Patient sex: M
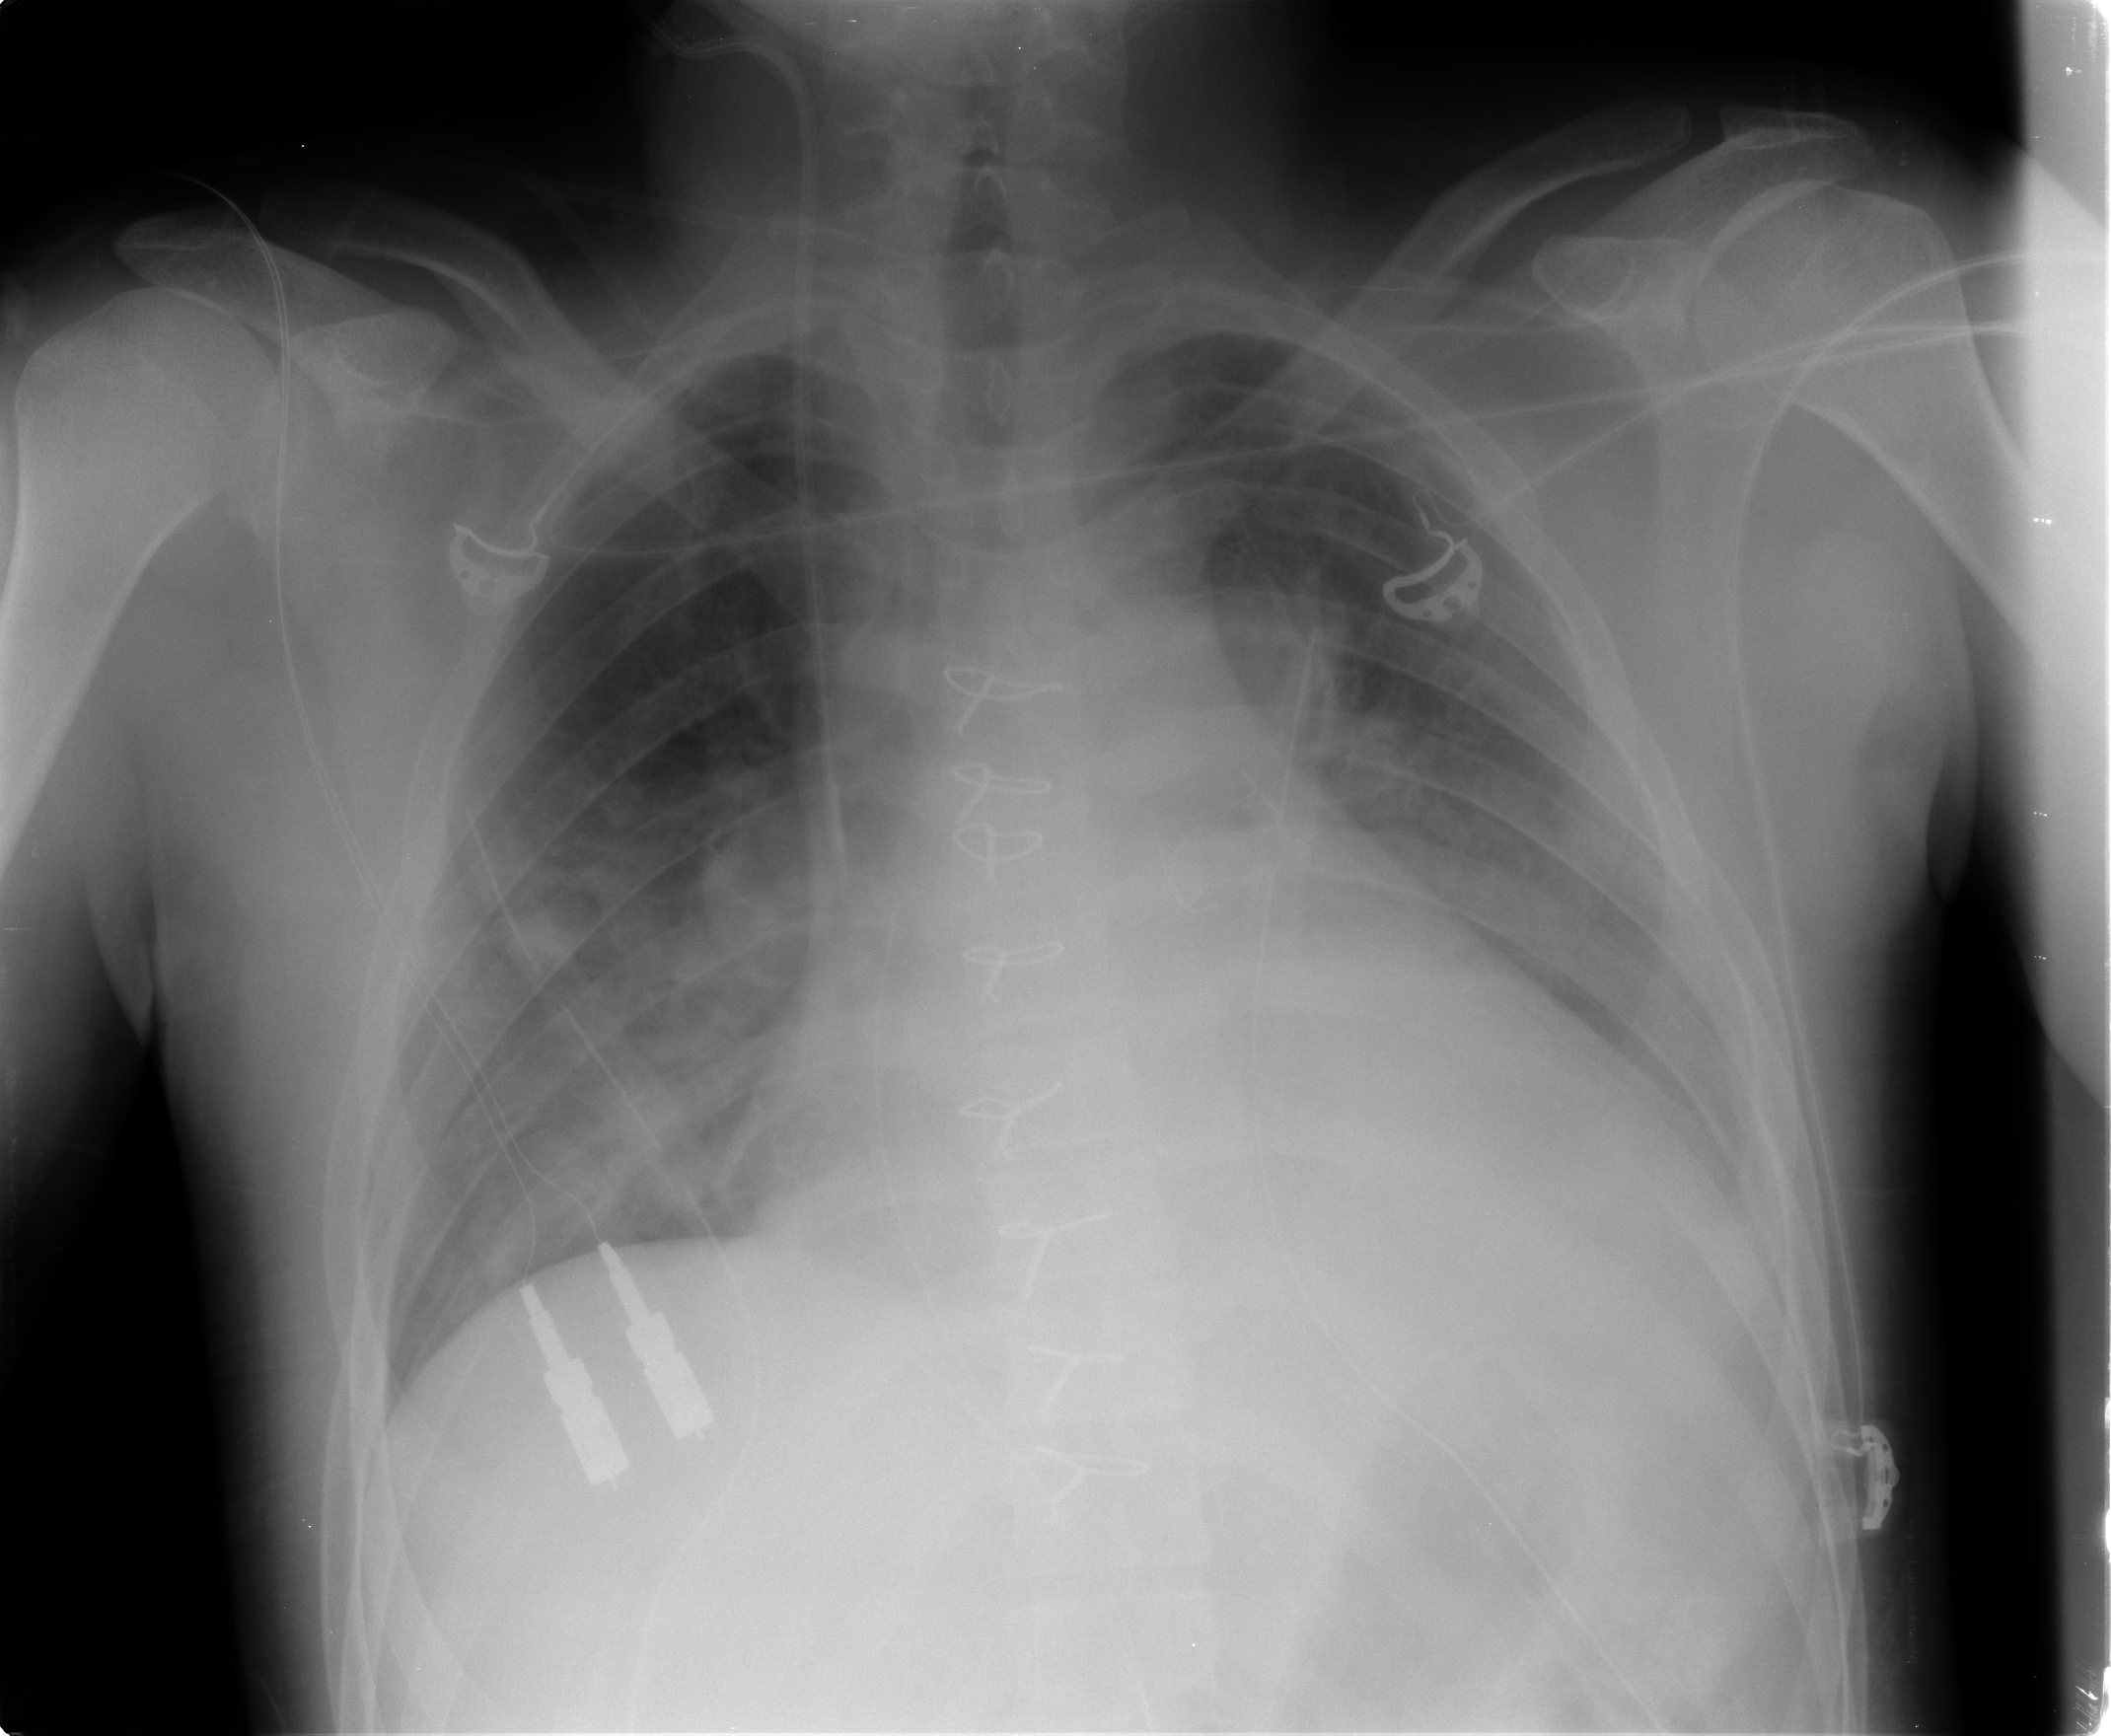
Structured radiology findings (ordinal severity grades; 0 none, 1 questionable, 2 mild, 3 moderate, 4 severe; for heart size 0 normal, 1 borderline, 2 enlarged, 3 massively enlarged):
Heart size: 2
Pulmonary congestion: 3
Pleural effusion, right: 0
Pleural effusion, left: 2
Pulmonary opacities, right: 2
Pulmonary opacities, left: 1
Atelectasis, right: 3
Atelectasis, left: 3